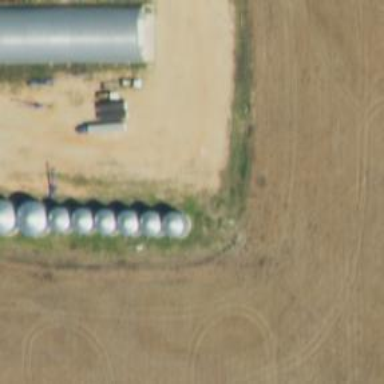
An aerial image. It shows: Silo.